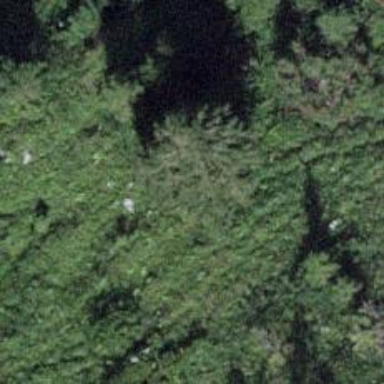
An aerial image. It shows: Evergreen tree with needle-leaved leaves.